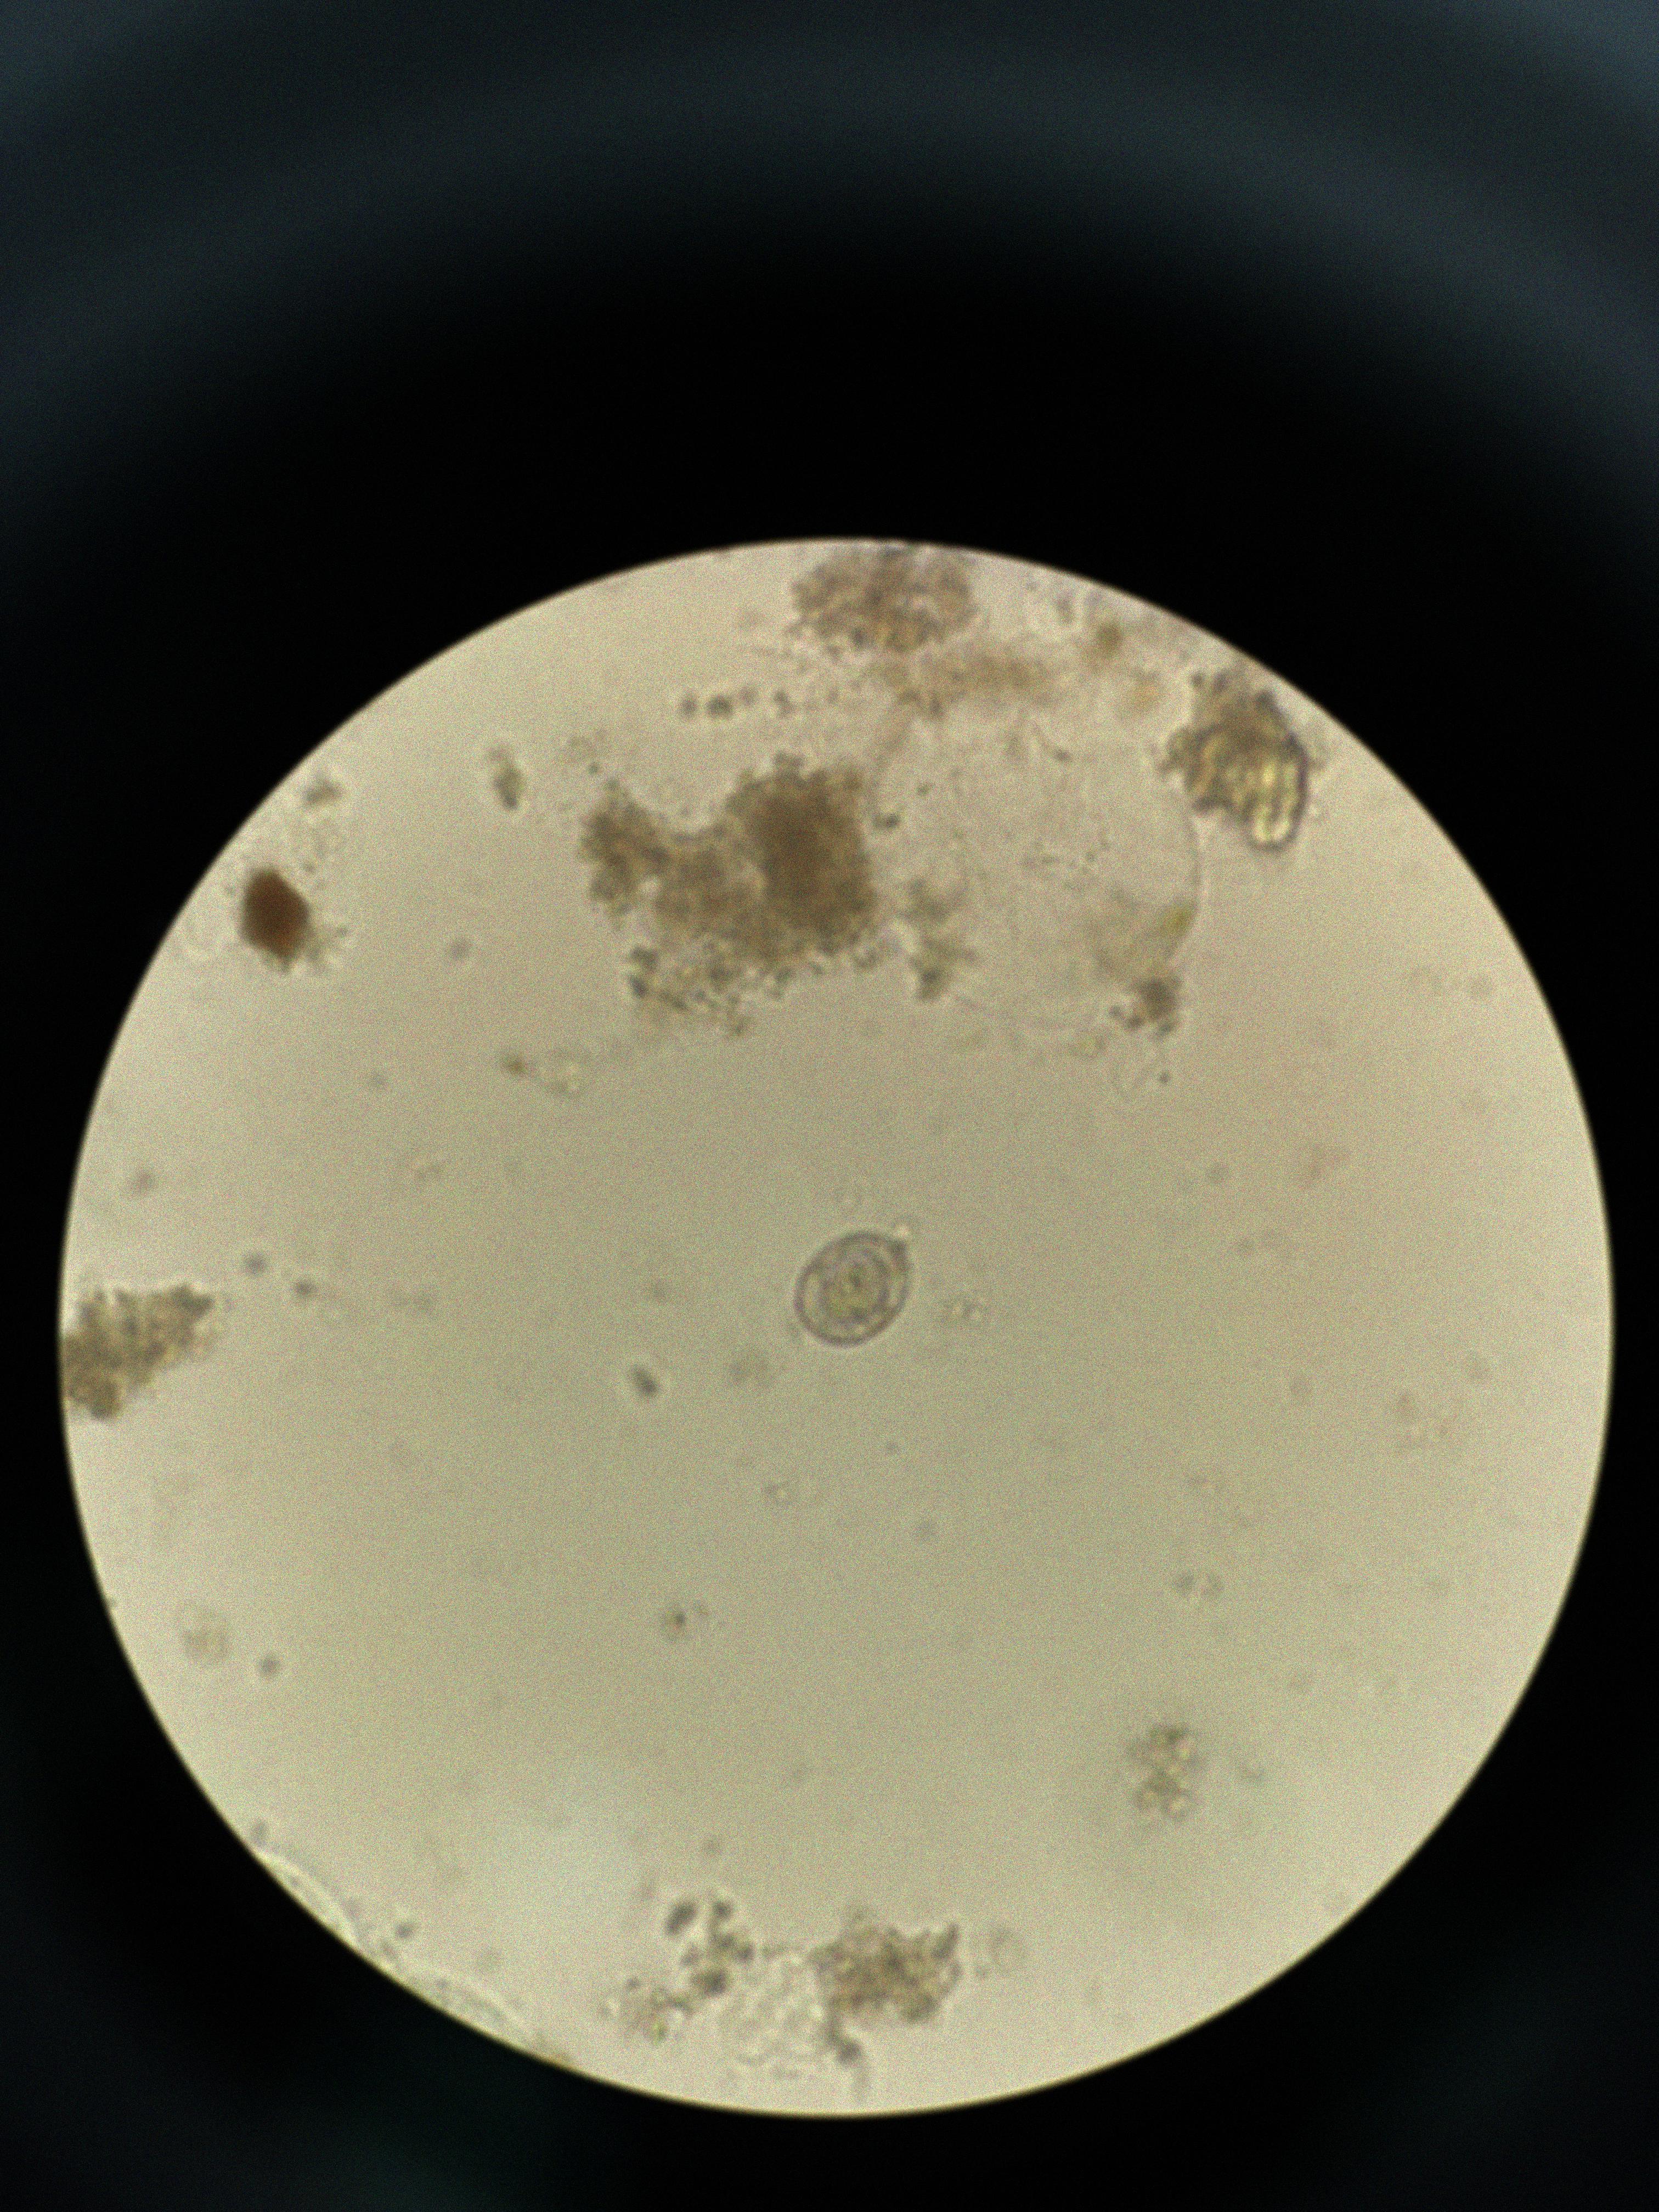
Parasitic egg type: Hymenolepis nana